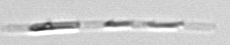
Label: Leptocylindrus